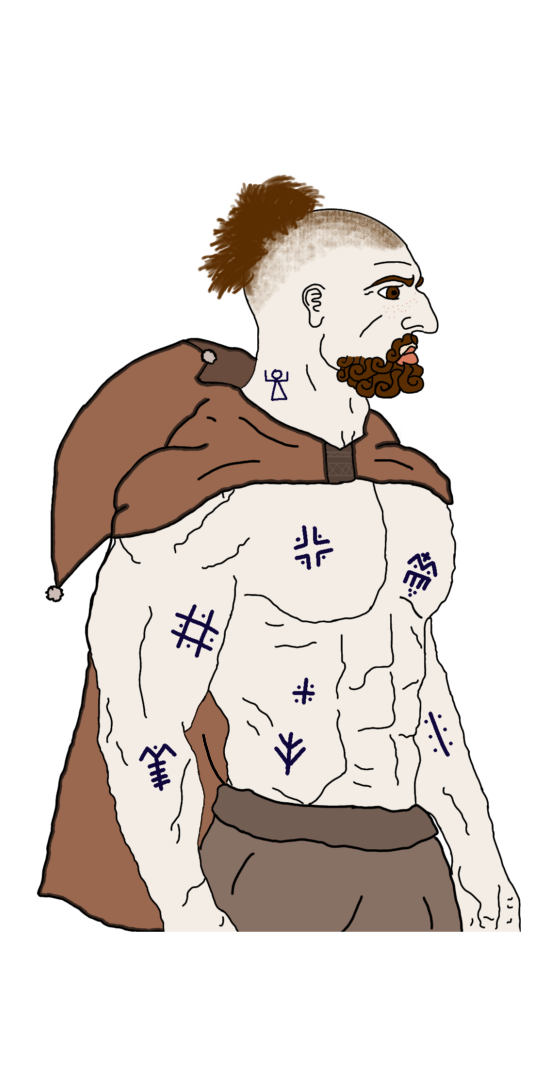
Label: 4_Yes_Chad